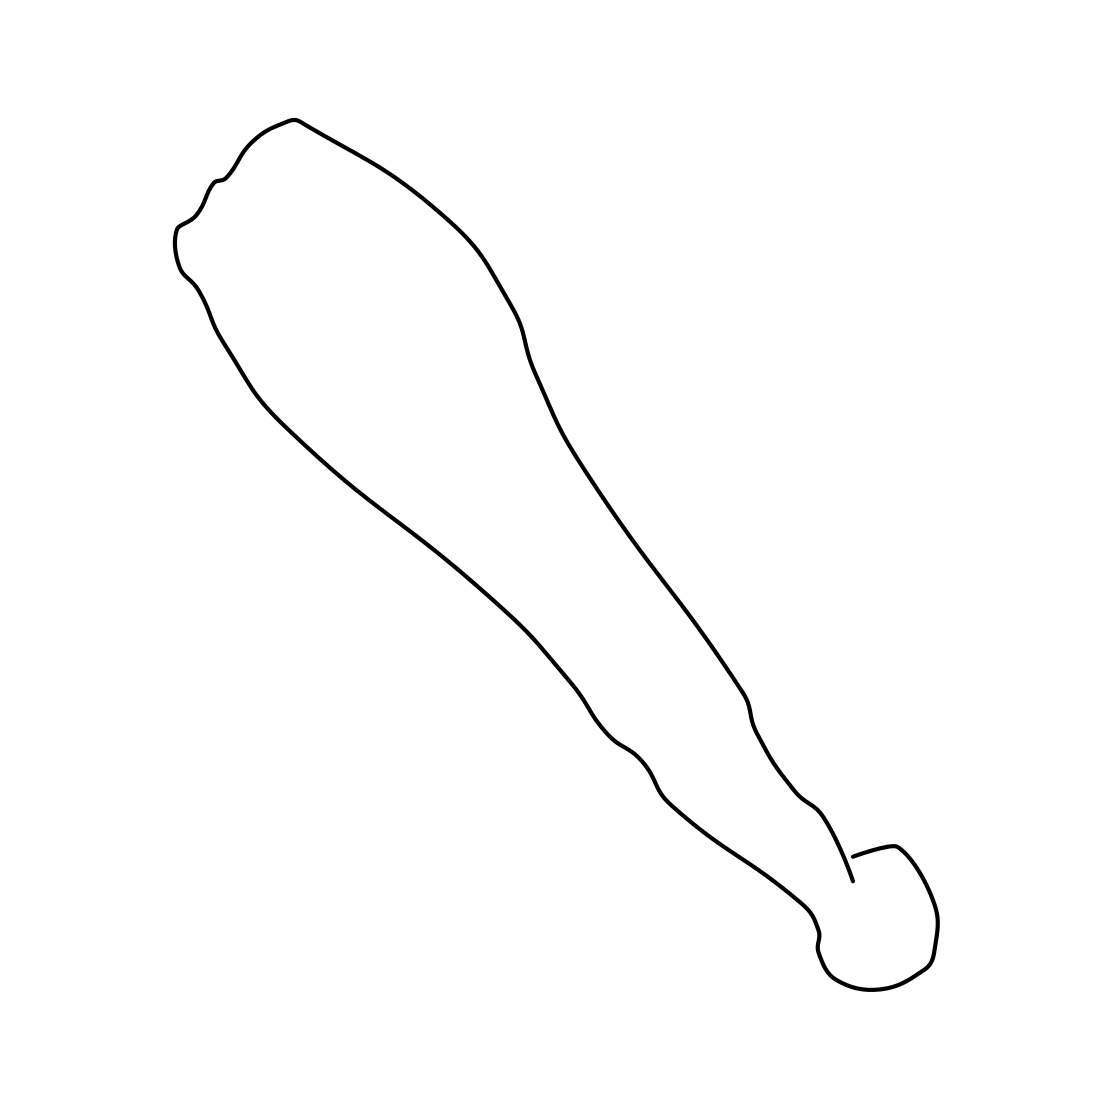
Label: baseball bat